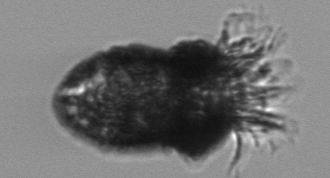
Label: Stenosemella_pacifica